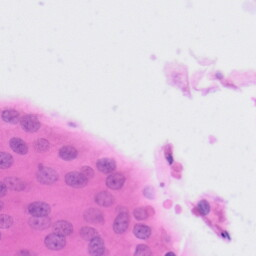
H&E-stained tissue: Tonsil